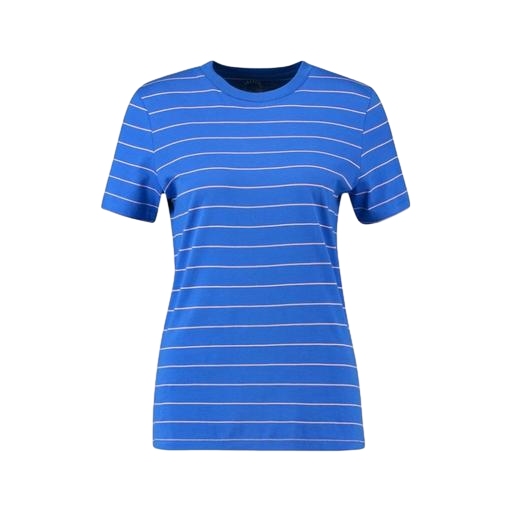
blue short-sleeved striped t-shirt, blue women's stripe true t-shirt, blue women's striped shirt, white background